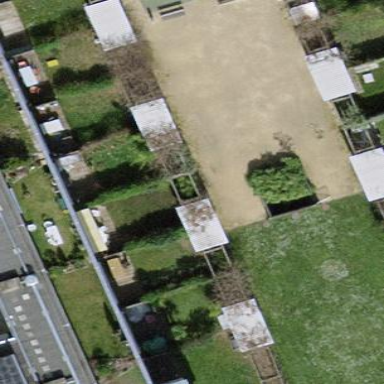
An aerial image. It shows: Garden surrounded by fence.